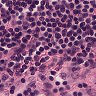
Metastatic tissue present: no